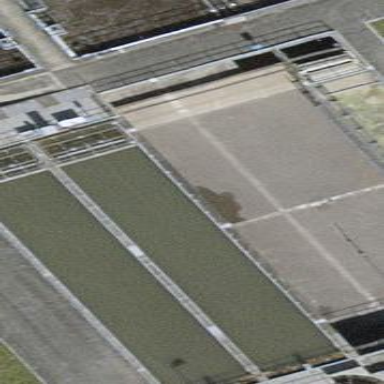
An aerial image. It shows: Body of wastewater.